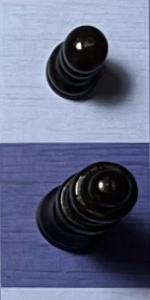
Label: Queen_Black